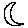
Label: moon